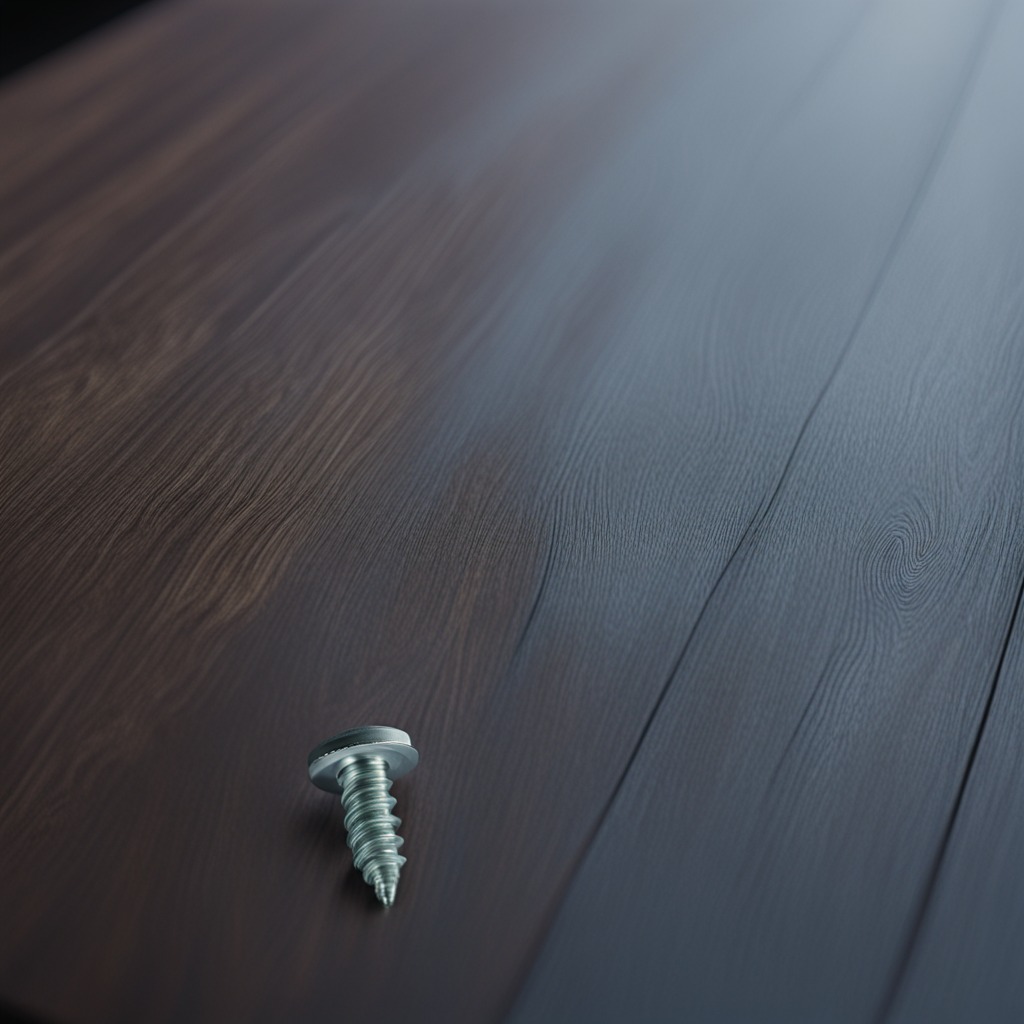
A metal screw is lying on the old table.